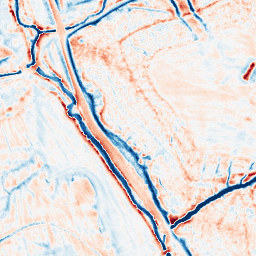
Category: edge_preserving
Decomposition family: guided
Decomposition parameters: radius: 4
eps: 0.001
Upsampling method: quadratic
Upsampling parameters: scale: 8
Upsampling scale: 8